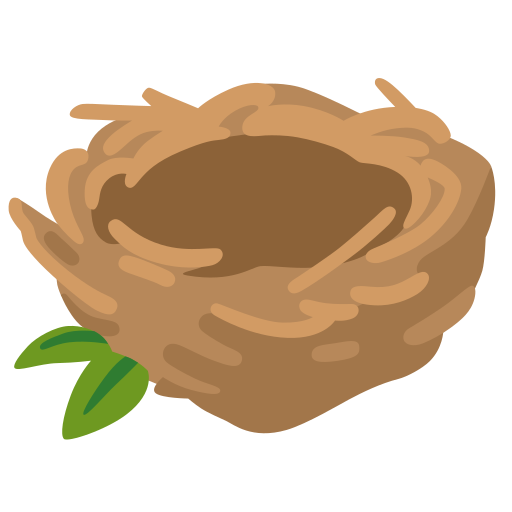
Emoji: 🪹